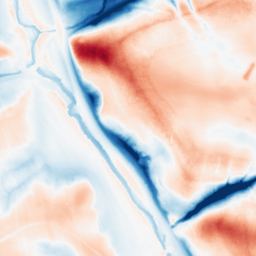
Category: classical
Decomposition family: gaussian_anisotropic
Decomposition parameters: sigma_x: 10
sigma_y: 20
Upsampling method: bilinear
Upsampling parameters: scale: 4
Upsampling scale: 4